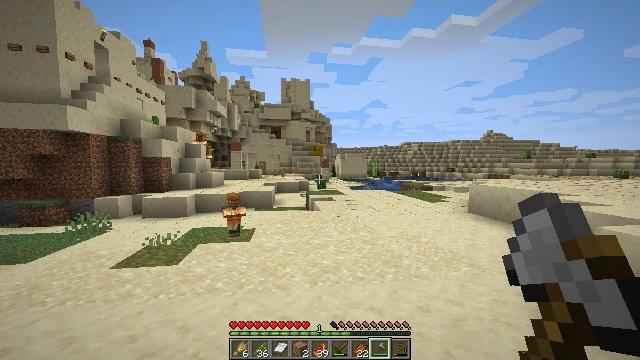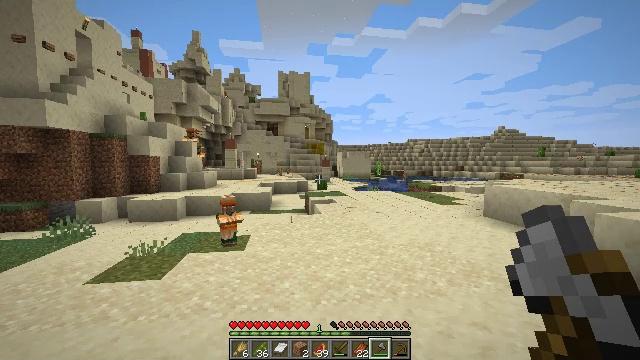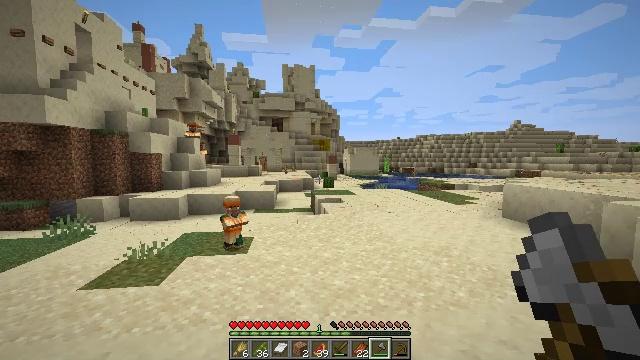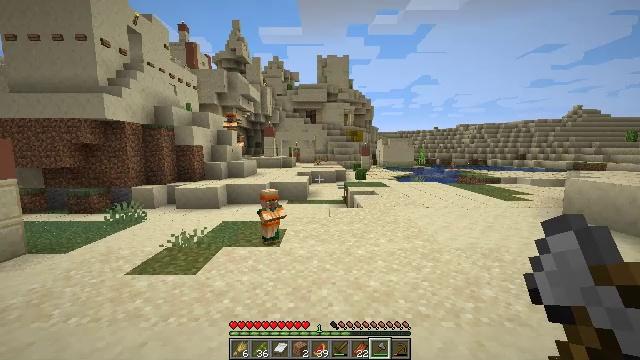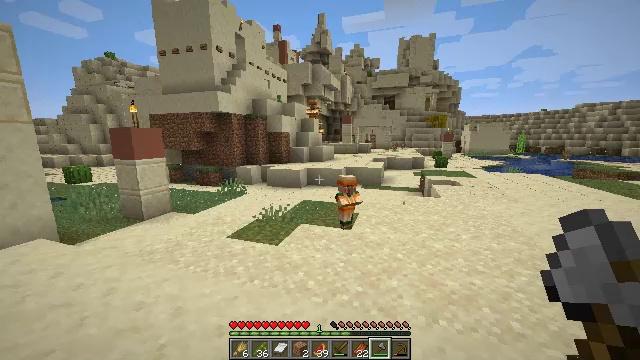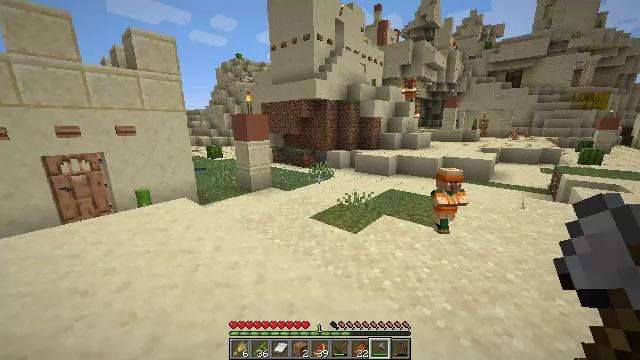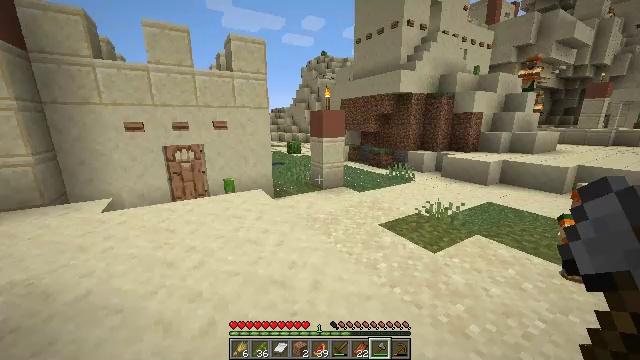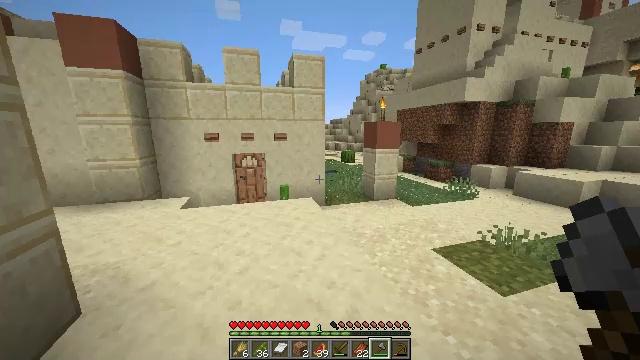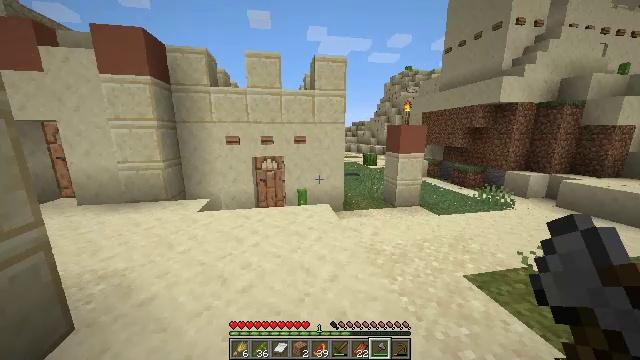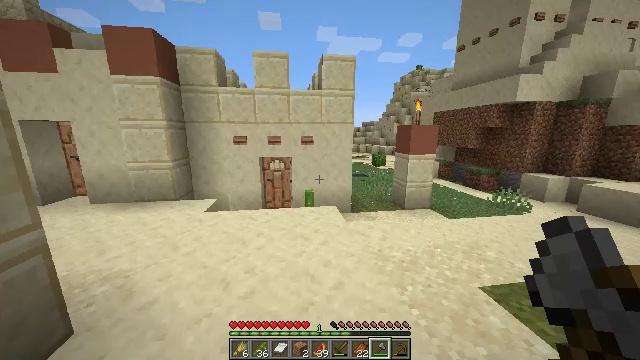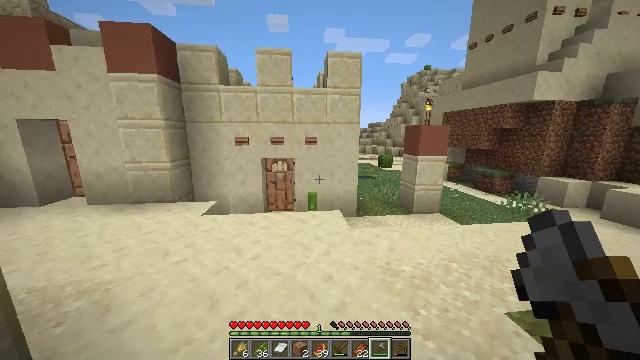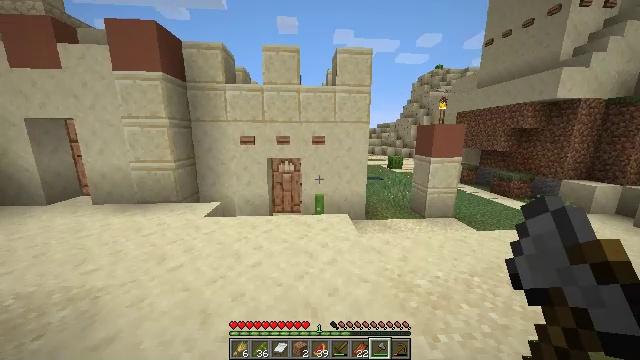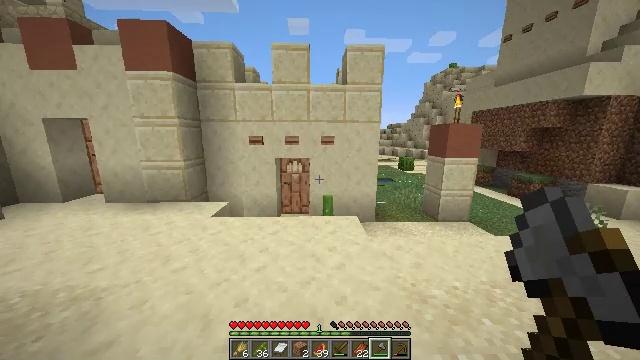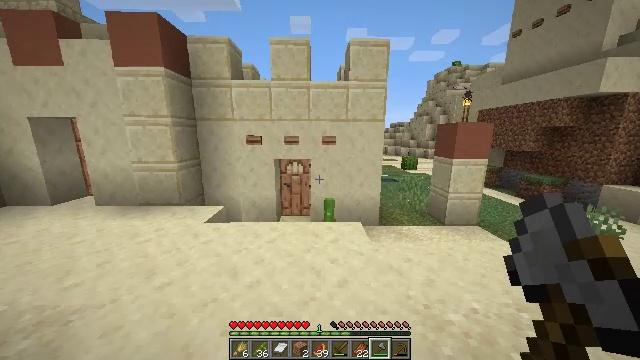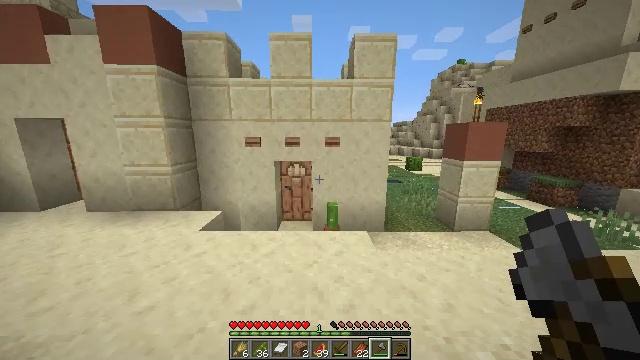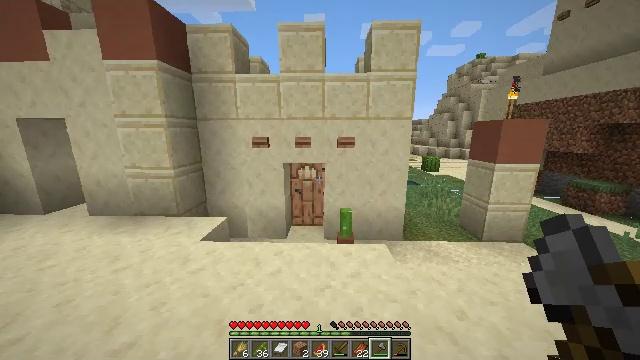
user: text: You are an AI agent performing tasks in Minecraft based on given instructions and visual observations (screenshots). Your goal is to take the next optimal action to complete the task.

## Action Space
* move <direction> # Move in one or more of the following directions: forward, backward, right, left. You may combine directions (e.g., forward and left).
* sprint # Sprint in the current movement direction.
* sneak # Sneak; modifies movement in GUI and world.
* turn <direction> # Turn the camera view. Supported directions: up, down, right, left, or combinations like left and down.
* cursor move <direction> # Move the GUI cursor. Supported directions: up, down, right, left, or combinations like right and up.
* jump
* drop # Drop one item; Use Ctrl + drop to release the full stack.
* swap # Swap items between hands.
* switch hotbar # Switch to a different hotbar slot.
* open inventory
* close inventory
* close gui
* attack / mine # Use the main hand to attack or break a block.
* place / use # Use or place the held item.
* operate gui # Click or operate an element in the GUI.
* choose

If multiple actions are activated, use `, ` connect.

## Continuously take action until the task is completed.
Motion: motion action
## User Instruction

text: Break the smooth sandstone slab to collect it.
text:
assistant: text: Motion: move forward
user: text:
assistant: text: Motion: move forward, turn left
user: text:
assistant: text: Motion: move forward, sprint, turn left and down
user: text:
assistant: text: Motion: move forward, sprint, turn left and down
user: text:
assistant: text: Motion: move forward, sprint, turn left and down
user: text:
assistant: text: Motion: move forward, turn left
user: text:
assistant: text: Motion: move forward, turn left and up
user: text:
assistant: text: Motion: move forward, sprint, turn left
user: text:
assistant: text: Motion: move forward, sprint, turn left
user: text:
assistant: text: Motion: move forward, sprint, turn left
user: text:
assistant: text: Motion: move forward, sprint, turn left
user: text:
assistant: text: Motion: move forward, turn left
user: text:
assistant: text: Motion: move forward
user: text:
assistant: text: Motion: move forward
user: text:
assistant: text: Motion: move forward, turn left
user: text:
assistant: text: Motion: move forward, turn left and down
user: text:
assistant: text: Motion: move forward, turn left and down
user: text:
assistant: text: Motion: move forward, turn right and down
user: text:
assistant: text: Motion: move forward, turn down
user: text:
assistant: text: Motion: move forward, turn down
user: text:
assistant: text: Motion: move forward, turn down
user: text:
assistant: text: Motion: move forward
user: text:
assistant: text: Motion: move forward
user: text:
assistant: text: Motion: move forward, sprint, turn down
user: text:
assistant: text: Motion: move forward, sprint, turn left and down
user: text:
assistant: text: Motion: move forward, sprint
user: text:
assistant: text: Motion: move forward, sprint
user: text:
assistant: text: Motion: move forward
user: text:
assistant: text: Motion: move forward, use / place
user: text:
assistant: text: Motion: move forward, use / place